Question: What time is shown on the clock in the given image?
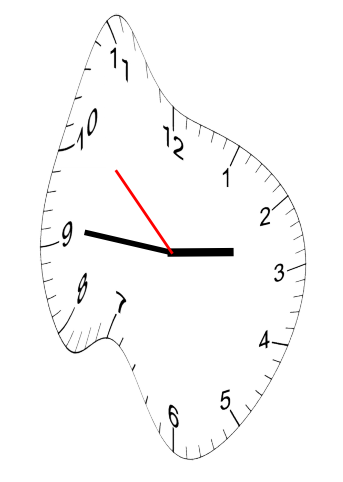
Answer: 02:45:52